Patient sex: M
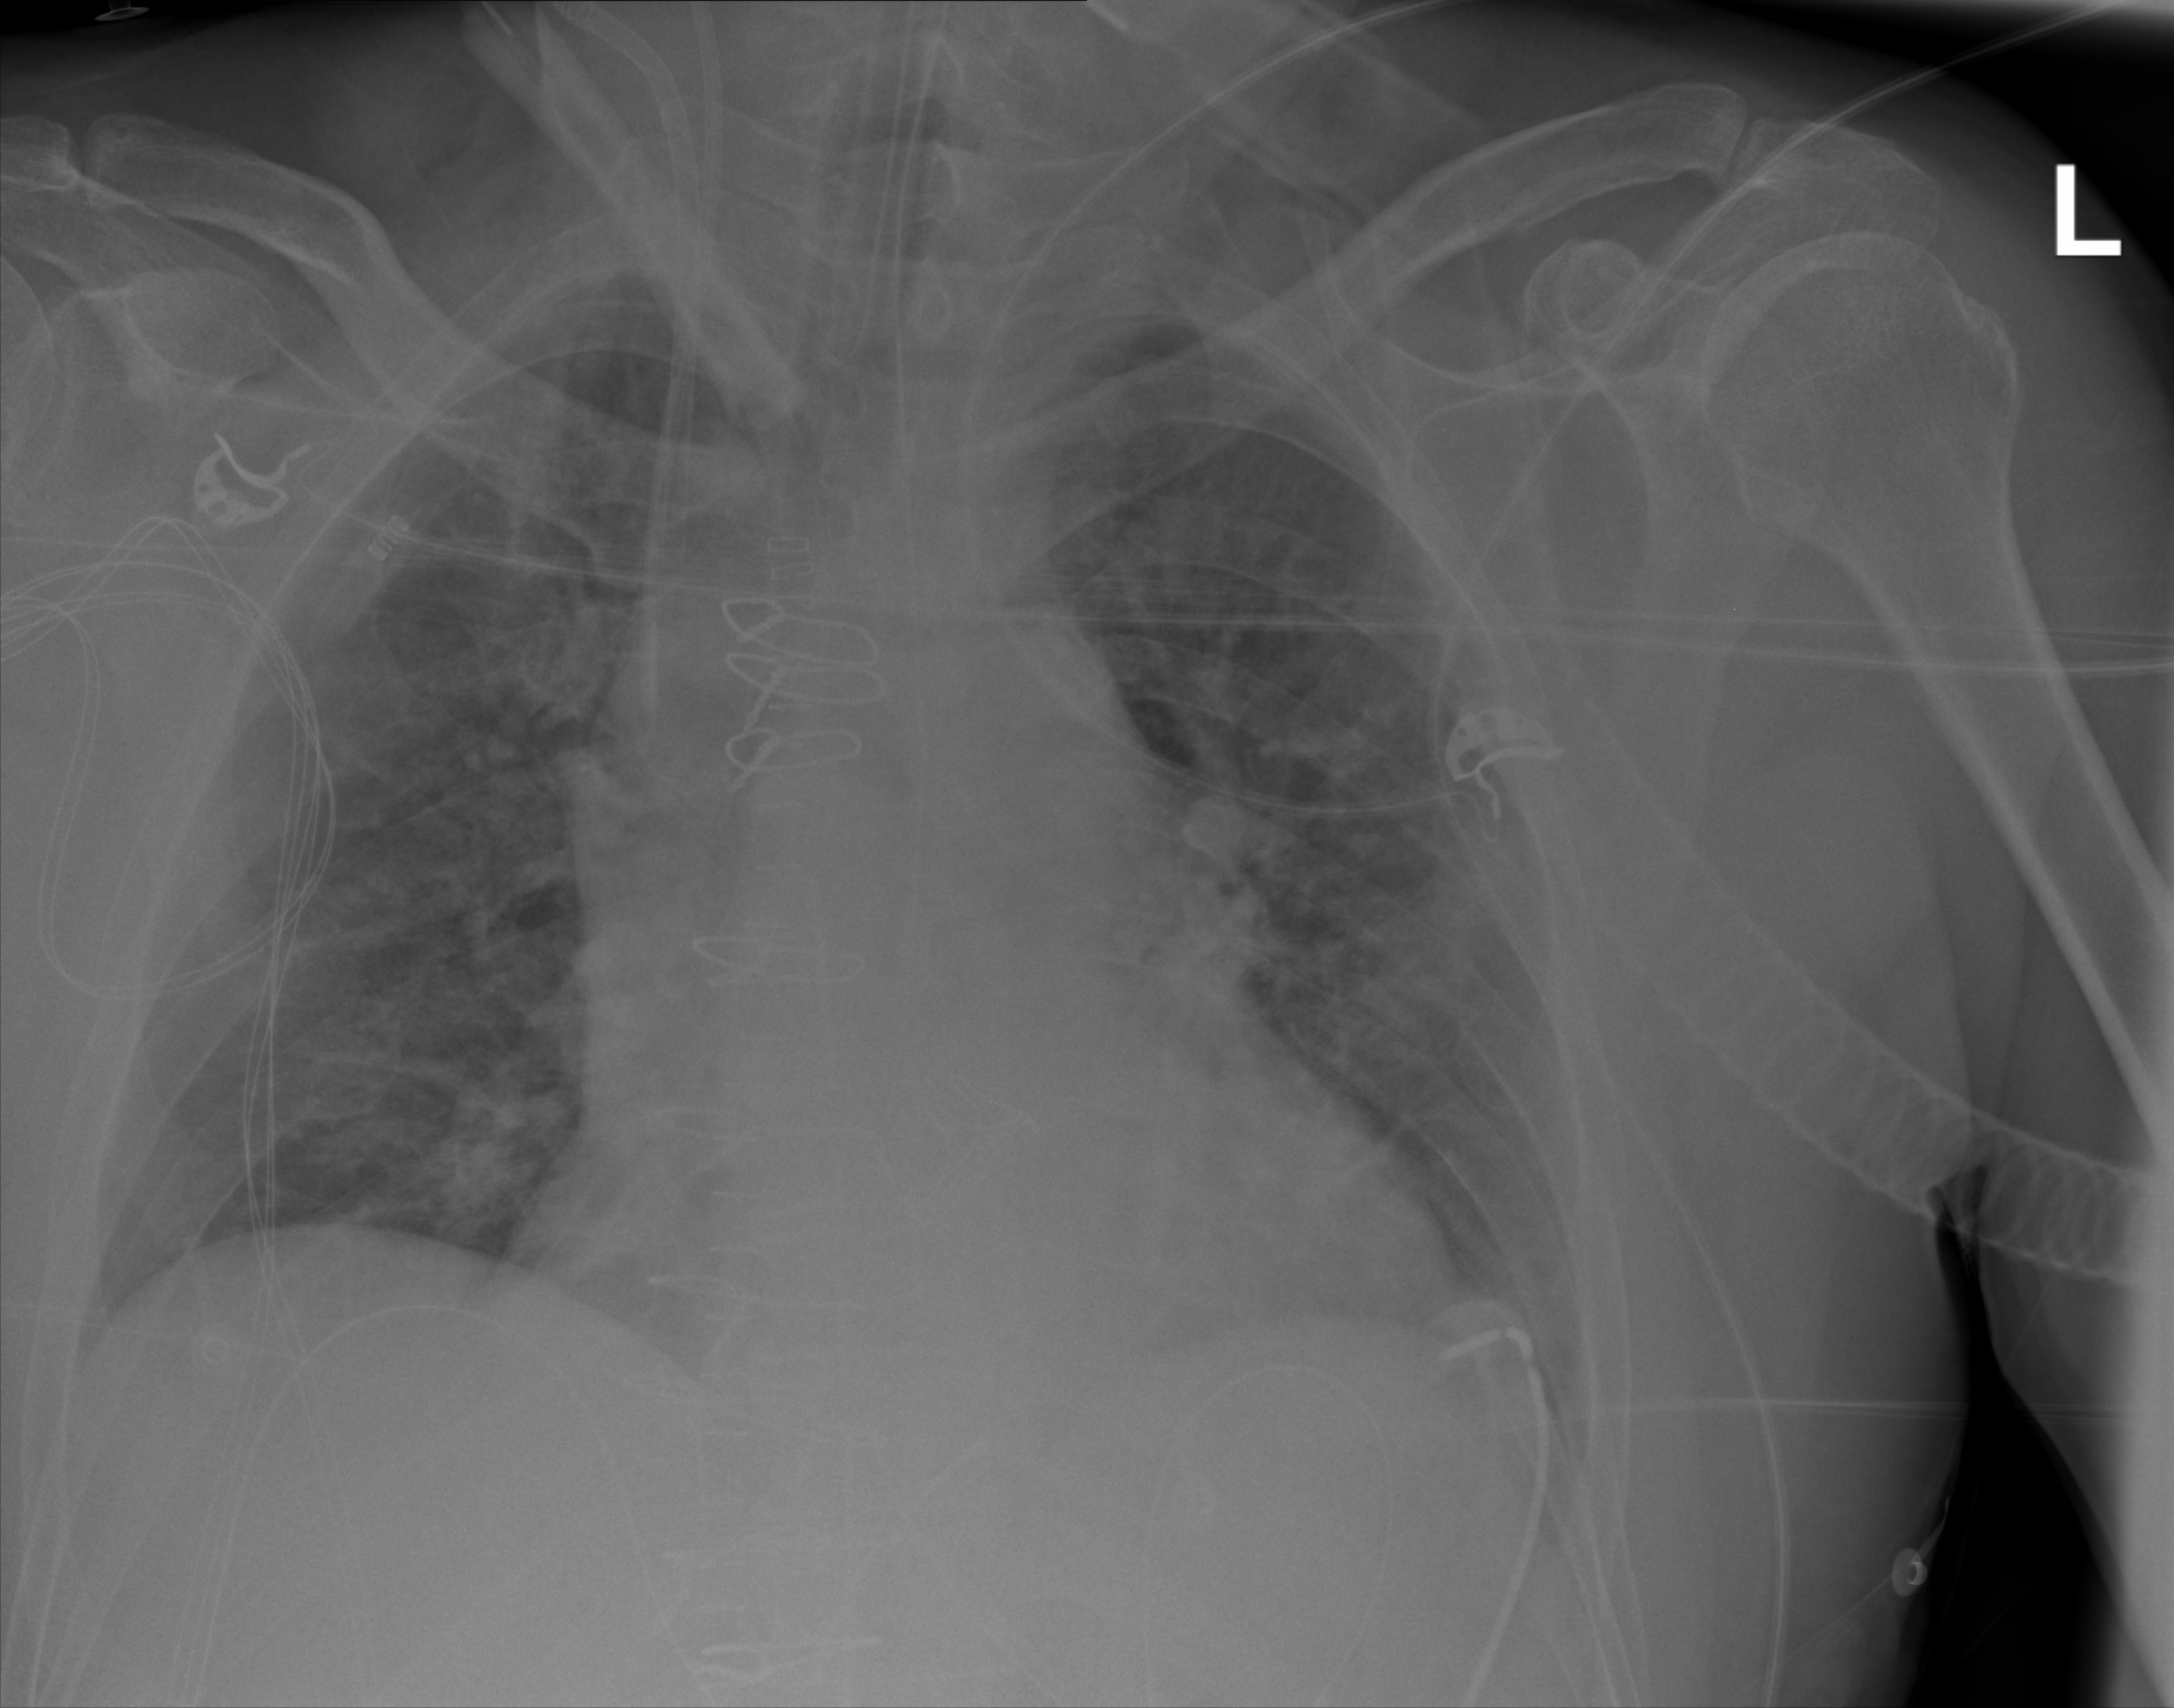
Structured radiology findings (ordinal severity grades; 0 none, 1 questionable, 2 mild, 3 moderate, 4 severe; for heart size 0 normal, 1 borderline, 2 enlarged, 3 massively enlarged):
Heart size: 1
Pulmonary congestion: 2
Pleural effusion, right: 0
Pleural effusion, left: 0
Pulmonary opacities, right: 2
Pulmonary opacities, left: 2
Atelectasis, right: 2
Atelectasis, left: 2